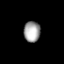
Tissue: prostate
Cell type: T cells
Senescence score: 0.2975
Nuclear area (px): 332
Mean DAPI intensity: 163.666